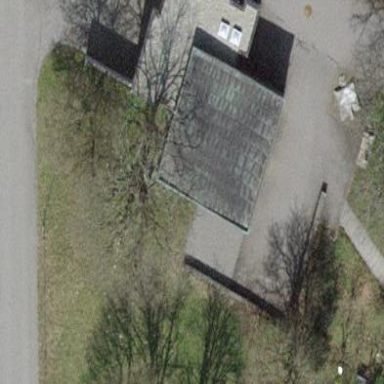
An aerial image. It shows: View of roof of building.